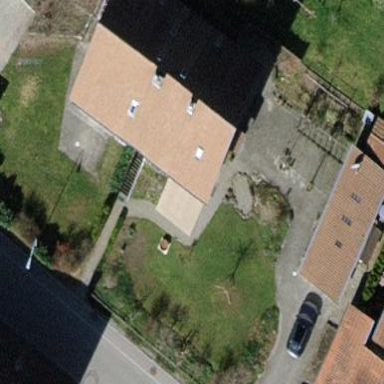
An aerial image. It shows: Semidetached house with gabled roof.